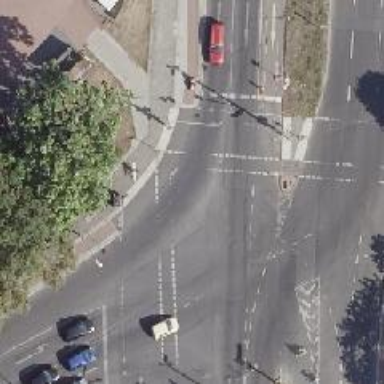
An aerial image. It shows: Asphalt cycleway with traffic signal crossing.